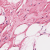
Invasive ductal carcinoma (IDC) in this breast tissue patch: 0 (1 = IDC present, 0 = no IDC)